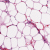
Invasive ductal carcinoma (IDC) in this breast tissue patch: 0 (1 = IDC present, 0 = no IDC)